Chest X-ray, PA view. Patient: 48 years old, sex F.
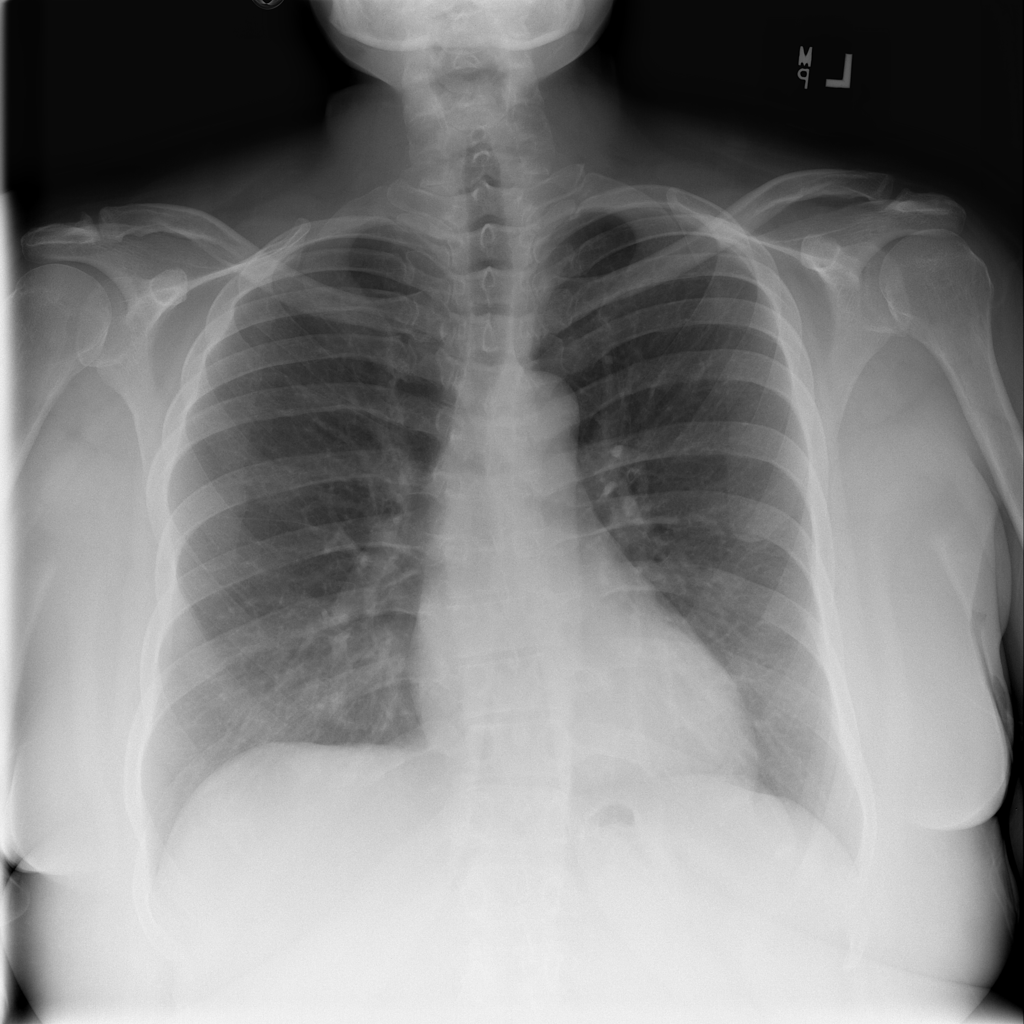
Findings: No Finding